Question: I'm trying to create an spreadsheet where INDEX/MATCH automatically populates monthly sales goals. However, it is returning the wrong number.

In cell B6 I want the value to be 10000. In columns G and H, I've set the goals and the corresponding date in the hopes of matching the goal to the date in row 2.
B6 is returning "6000" AND "7/19/2015" in an adjacent cell when it should just be returning "10000" ... and I don't know why.
In H6 the goal for the 7/12/2015 is set at 10,000 from cell G6, which corresponds to the date in B2, so I don't know why it is returning the date AFTER the one I'm matching.
Thanks
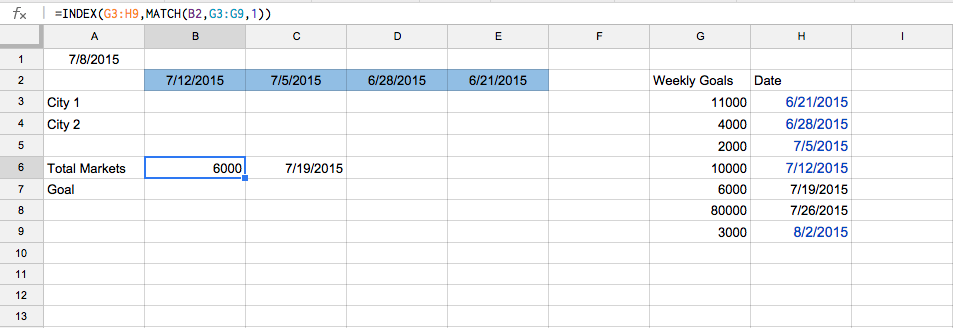
Answer: The second part of the formula, the match part, needs to have "H3:H9", not G. The match is looking for your B2 (a date) in the range $G$3:$G$9, which is numbers so there won't be a return of the date.
Edit: And @Jeeped makes a good point, since the dates are going to be found in your table, you would probably be better using "0" instead of "1" at the end - "0" will look for an exact match. If you keep 1, it might return a false positive (return a date that is NEAR your lookup date, not the exact one).